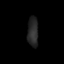
Tissue: skin
Cell type: Others
Senescence score: 0.7394
Nuclear area (px): 310
Mean DAPI intensity: 40.116